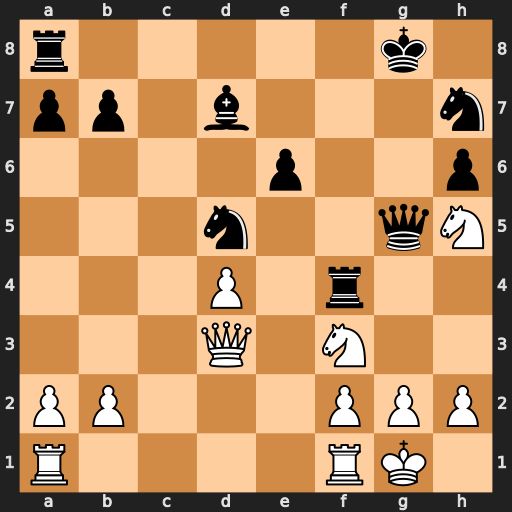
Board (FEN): r5k1/pp1b3n/4p2p/3n2qN/3P1r2/3Q1N2/PP3PPP/R4RK1
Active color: w
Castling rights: -
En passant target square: -
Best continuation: Nxg5